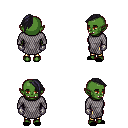
a pixel art fantasy rpg character, female body template, orc, green skin, chain mail, gold greaves, raven long mohawk hairstyle, metal gloves, black slippers, four views (front, back, left, right), 2x2 character sprite sheet, small pixel art, hard edges, no anti-aliasing